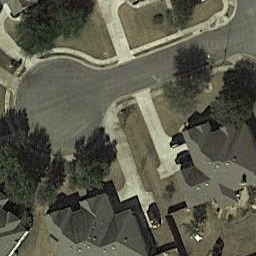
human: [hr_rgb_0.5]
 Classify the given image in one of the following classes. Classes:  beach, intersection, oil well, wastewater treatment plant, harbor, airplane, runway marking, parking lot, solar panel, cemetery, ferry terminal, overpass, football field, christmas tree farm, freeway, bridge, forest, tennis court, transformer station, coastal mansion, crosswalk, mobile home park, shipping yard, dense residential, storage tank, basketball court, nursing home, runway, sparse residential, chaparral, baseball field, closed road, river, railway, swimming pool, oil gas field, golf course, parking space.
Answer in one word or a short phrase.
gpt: closed road